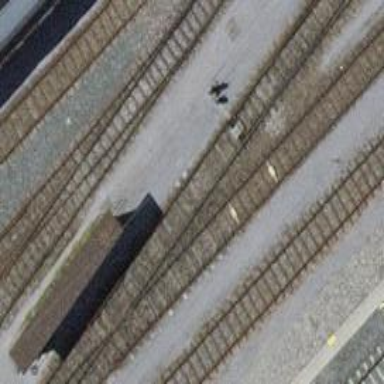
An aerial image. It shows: Railway switch.